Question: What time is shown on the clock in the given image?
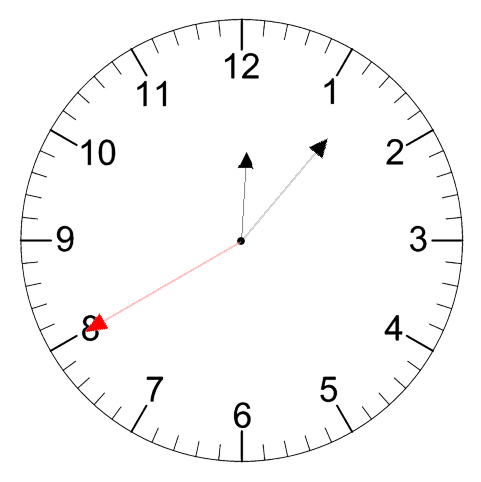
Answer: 12:06:40